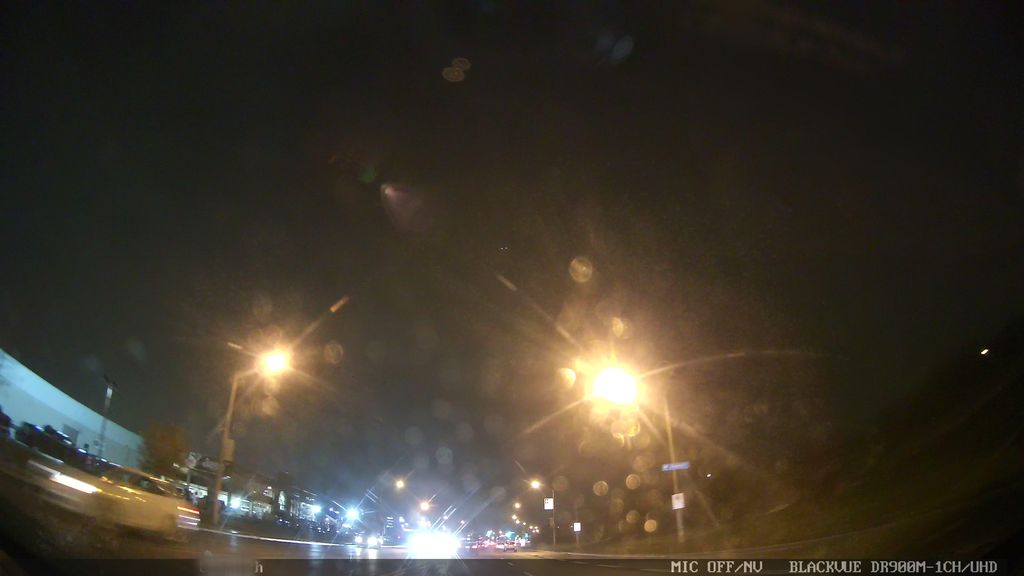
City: toronto